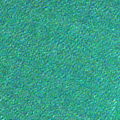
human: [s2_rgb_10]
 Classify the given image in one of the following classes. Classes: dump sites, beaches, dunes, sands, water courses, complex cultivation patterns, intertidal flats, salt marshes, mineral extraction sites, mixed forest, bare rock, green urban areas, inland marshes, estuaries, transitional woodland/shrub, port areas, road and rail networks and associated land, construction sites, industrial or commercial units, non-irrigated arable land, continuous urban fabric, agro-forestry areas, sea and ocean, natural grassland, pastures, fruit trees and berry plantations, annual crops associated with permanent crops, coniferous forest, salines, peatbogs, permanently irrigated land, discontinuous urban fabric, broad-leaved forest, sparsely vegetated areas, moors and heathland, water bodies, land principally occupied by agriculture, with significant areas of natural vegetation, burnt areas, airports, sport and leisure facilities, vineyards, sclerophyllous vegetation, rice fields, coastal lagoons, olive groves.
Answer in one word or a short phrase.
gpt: sea and ocean